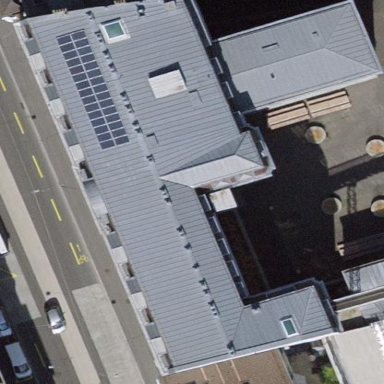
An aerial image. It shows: School building.